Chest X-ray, PA view. Patient: 48 years old, sex F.
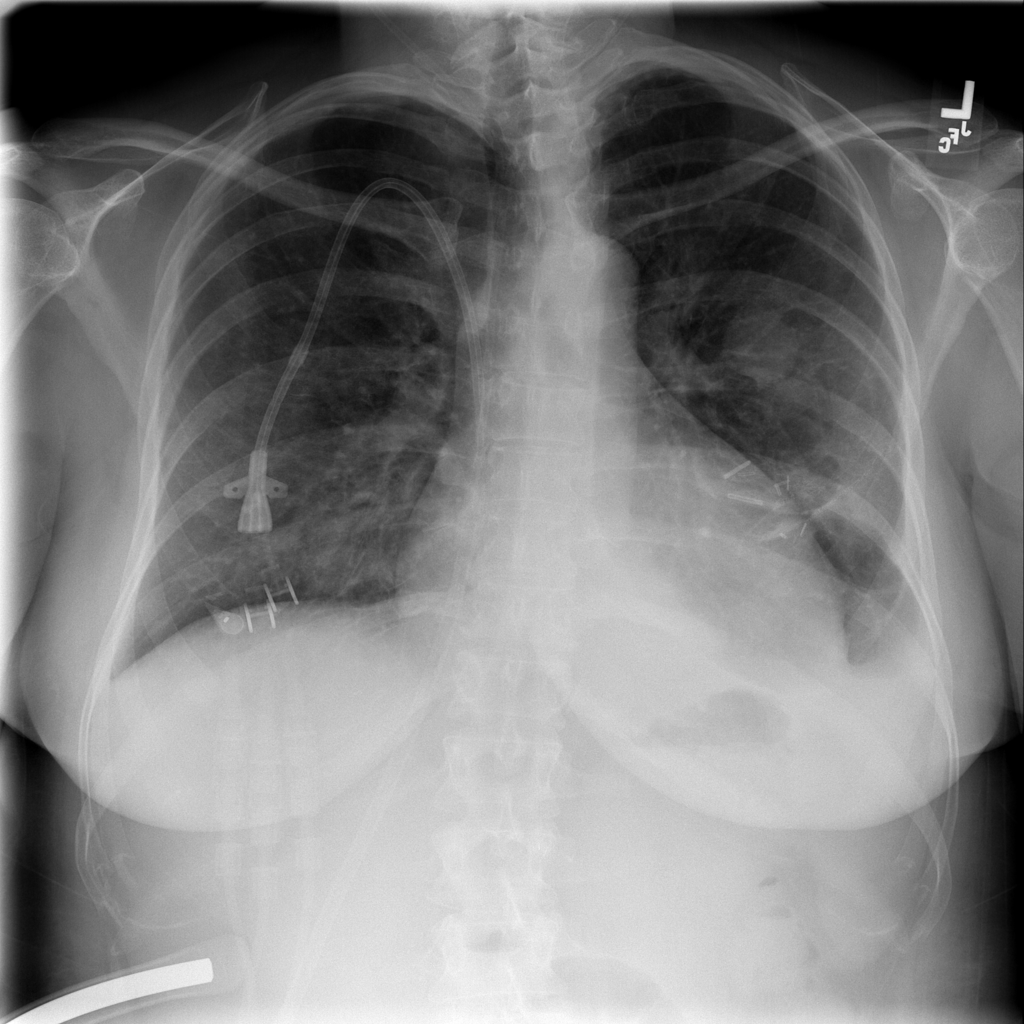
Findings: Edema, Infiltration, Mass